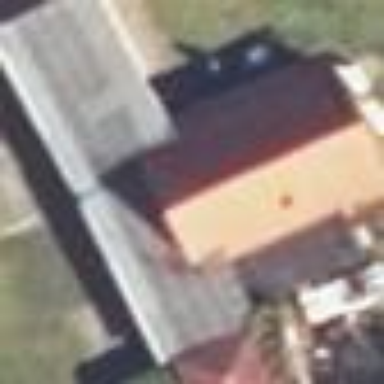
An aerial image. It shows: Shed.